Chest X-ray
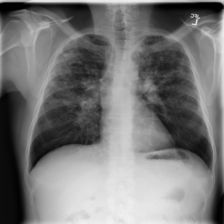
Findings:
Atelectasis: negative
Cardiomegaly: negative
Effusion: negative
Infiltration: positive
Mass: negative
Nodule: positive
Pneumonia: negative
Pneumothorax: negative
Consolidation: negative
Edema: negative
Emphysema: negative
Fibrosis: negative
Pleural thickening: negative
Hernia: negative